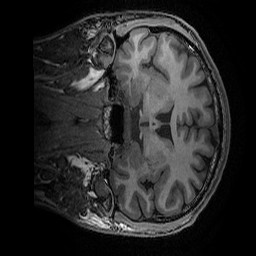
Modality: T1w
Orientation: coronal
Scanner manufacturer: ge
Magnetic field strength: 3 T
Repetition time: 0.008156 s
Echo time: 0.00318 s